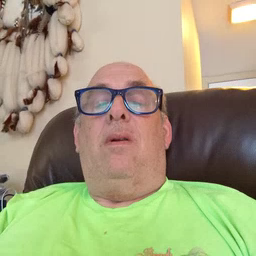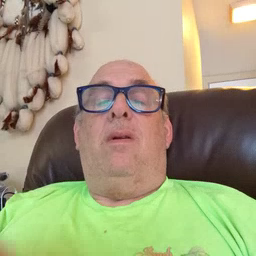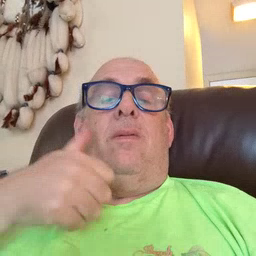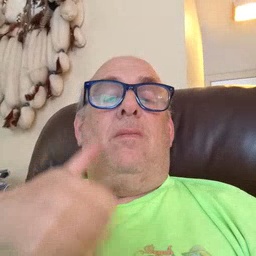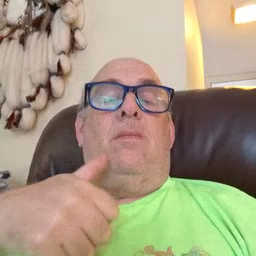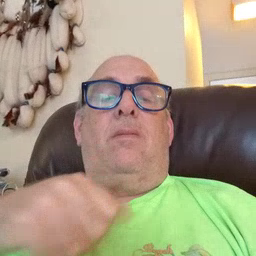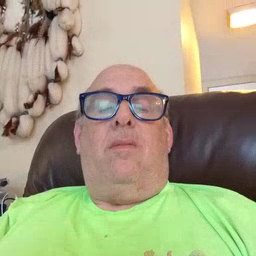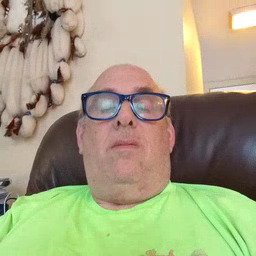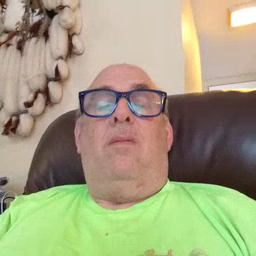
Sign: girl